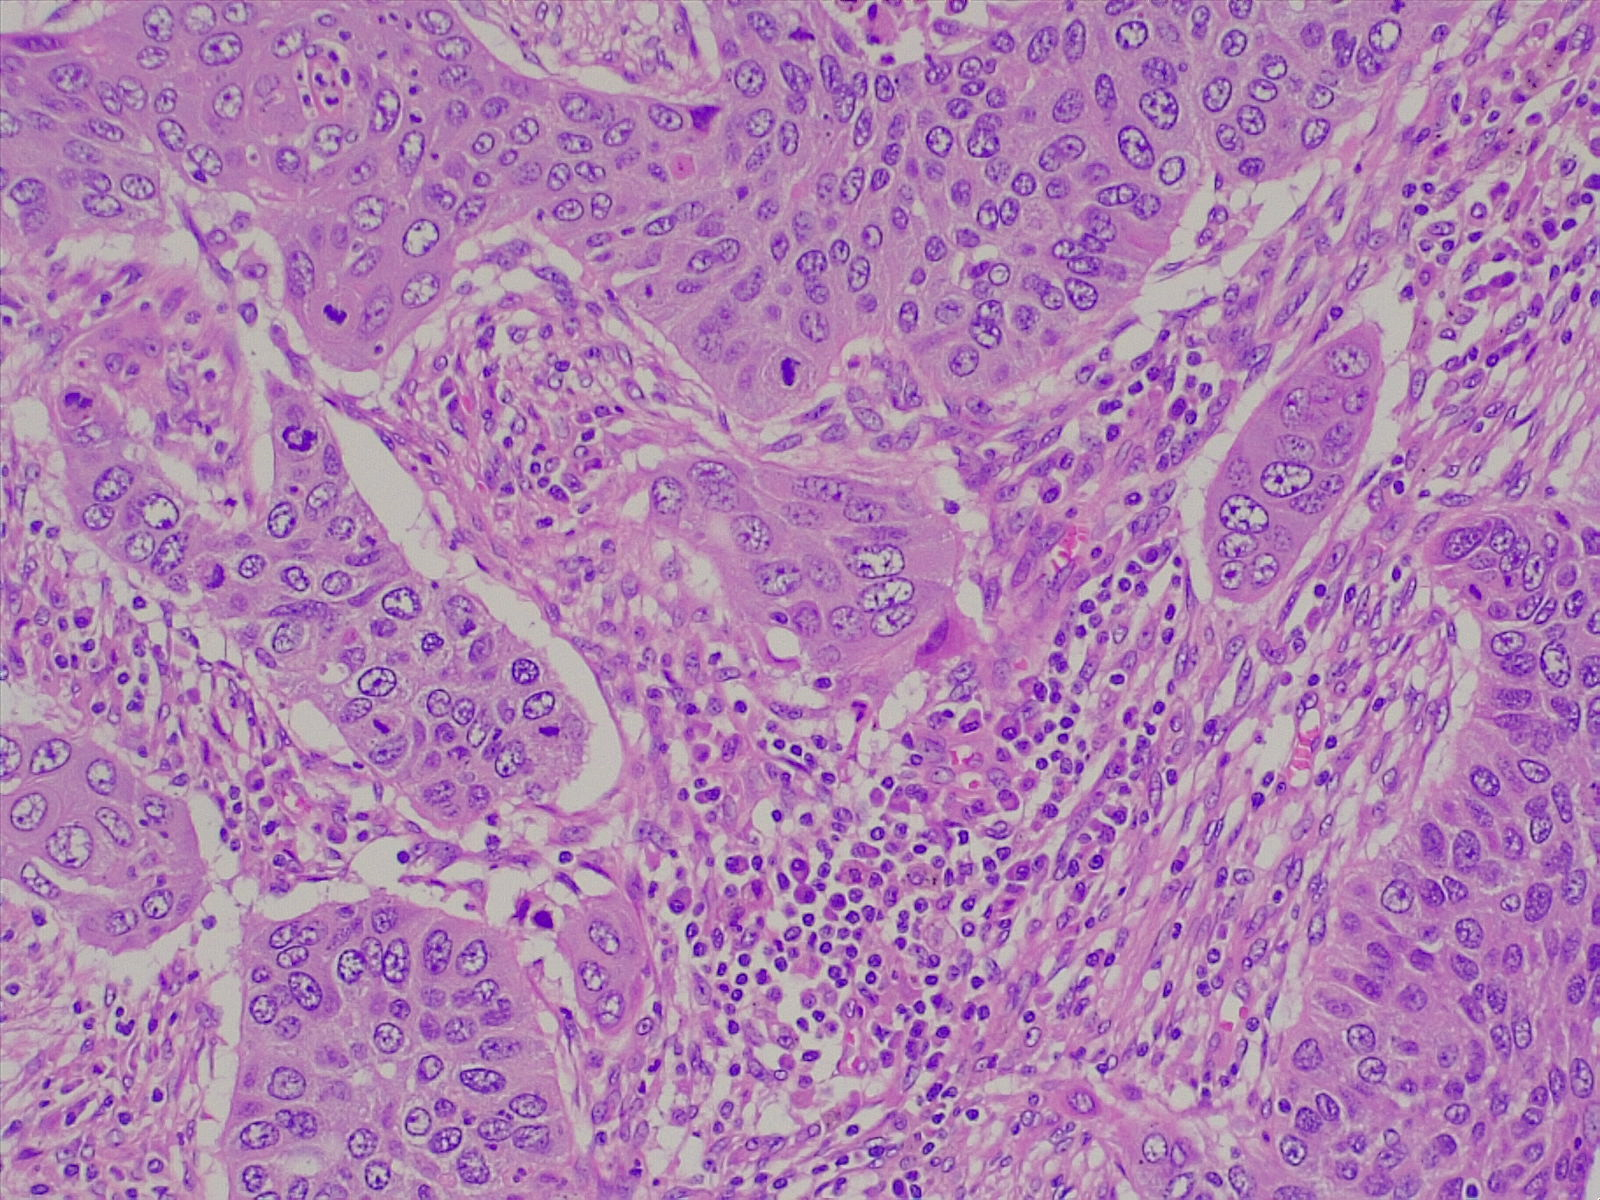
Label: lung squamous cell carcinoma, poorly differentiated